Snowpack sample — Buffalo Mountain, Silverthorne, Colorado, USA (1/25/25, 10:11 AM MST)
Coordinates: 39.6222, -106.1139
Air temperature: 22 °F
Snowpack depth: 110 cm
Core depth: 40 cm
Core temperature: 46.4 °F
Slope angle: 12°, slope face: 102°
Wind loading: high
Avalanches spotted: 0
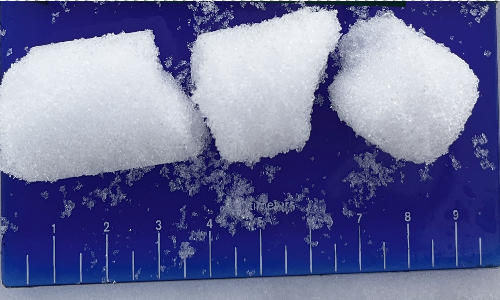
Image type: core
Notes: No avalanches nearby, collected on the outskirts of a fire break 15 meters from the treeline, on way to Buffalo and Red Mountain